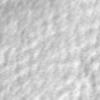
Label: no_change